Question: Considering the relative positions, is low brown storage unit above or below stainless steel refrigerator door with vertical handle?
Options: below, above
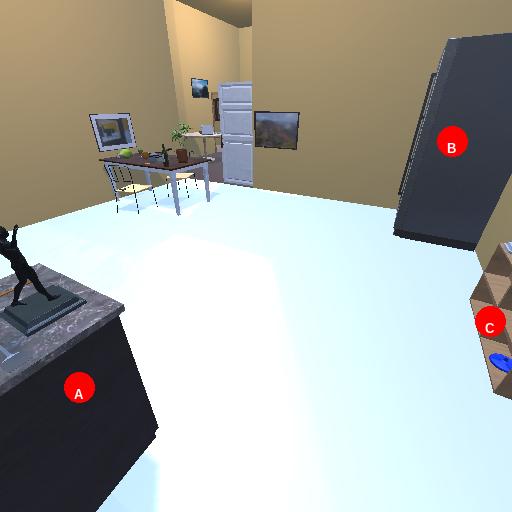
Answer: below